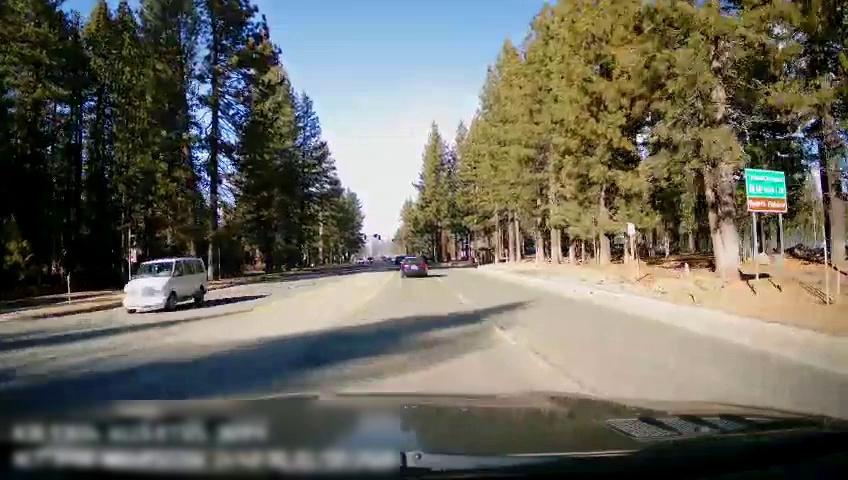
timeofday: Day
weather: Sunny
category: Drivable Space
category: Vehicles | SUV
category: Vehicles | Car
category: Lanes | Current Lane
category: Lanes | Current Lane
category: Traffic | Signs